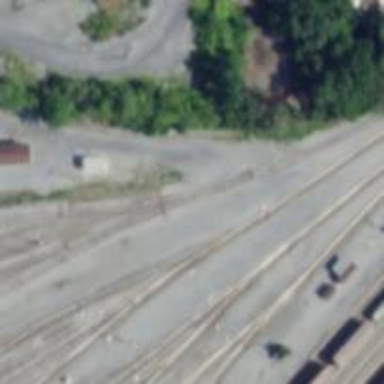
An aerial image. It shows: Railway yard in service.